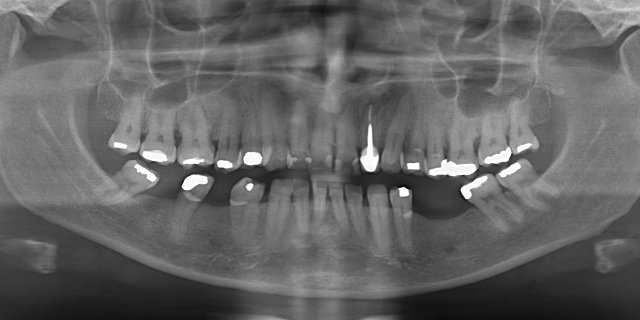
adult